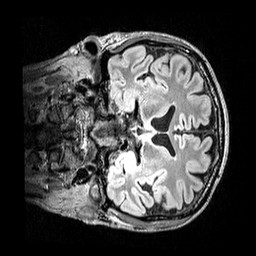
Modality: FLAIR
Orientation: coronal
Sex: male
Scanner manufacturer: siemens
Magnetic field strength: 3 T
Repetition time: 5 s
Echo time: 0.395 s